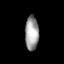
Tissue: prostate
Cell type: T cells
Senescence score: 0.7629
Nuclear area (px): 459
Mean DAPI intensity: 157.577